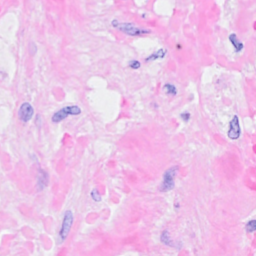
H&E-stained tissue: Breast